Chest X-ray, PA view. Patient: 59 years old, sex F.
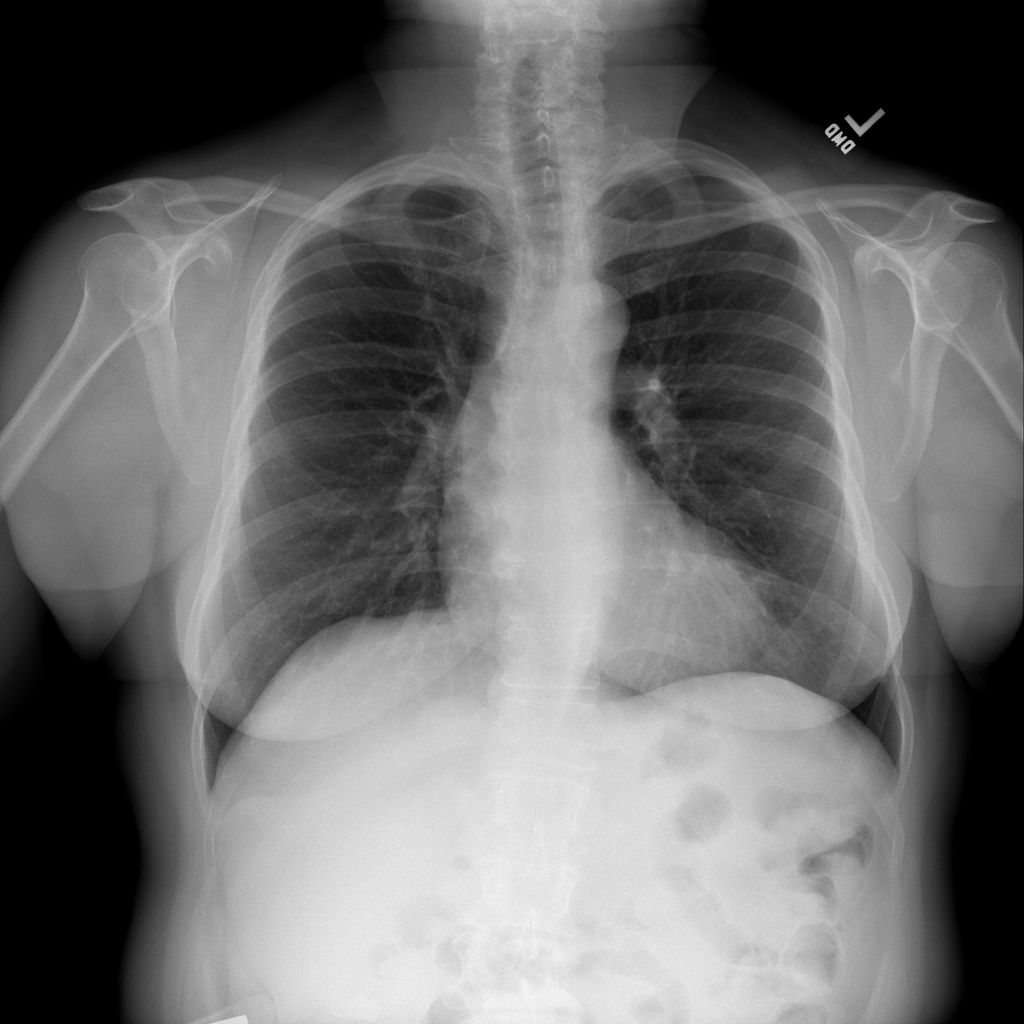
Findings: No Finding